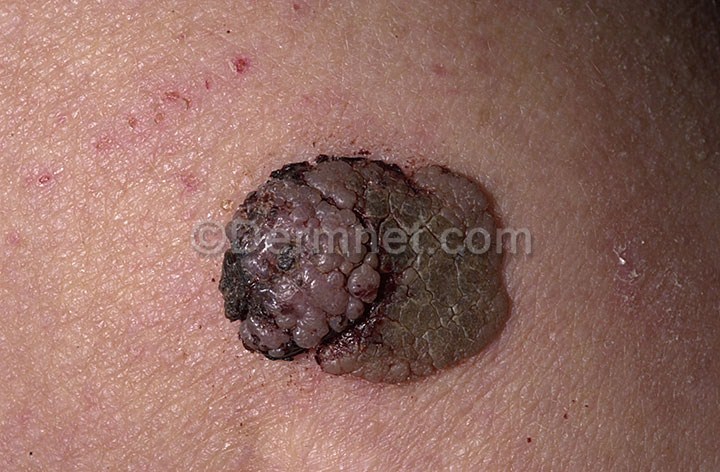
Disease: Seborrheic Keratoses and other Benign Tumors